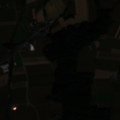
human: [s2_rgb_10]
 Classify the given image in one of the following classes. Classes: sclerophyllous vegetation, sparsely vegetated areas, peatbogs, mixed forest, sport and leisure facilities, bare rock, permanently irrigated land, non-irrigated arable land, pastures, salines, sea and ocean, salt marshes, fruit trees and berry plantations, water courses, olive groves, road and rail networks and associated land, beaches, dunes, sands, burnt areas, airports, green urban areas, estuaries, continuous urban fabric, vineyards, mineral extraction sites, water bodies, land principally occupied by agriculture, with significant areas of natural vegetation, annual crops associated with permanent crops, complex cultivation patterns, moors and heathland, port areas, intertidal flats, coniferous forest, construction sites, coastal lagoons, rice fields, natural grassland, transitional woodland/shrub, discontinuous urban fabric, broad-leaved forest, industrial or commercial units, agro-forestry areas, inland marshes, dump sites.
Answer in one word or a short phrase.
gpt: non-irrigated arable land, complex cultivation patterns, mixed forest